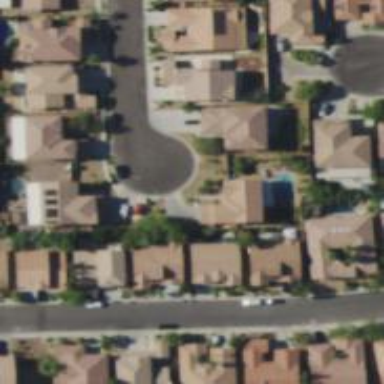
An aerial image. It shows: Residential road.